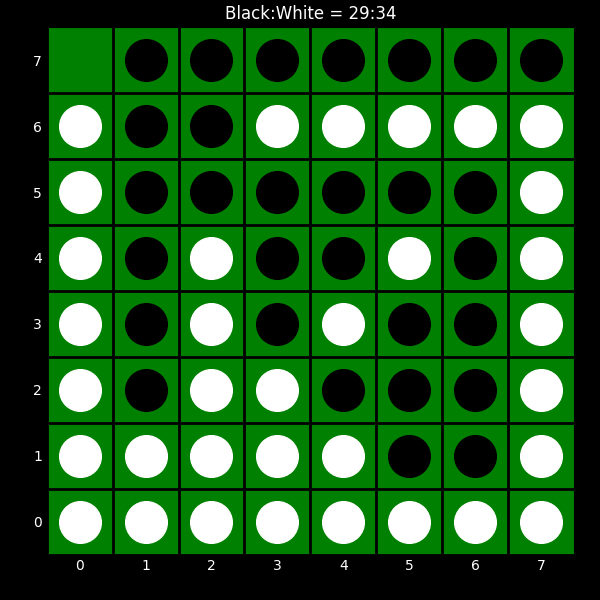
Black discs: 29
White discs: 34